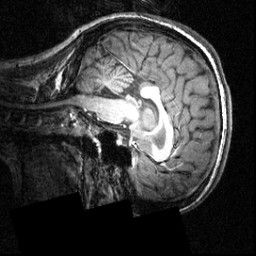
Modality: T1w
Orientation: sagittal
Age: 19
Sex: female
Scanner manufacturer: siemens
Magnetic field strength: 3.951 T
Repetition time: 1.5 s
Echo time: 0.00335 s